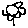
Label: flower